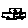
Label: car